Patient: sex M, age 75
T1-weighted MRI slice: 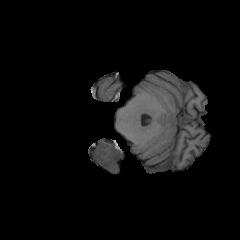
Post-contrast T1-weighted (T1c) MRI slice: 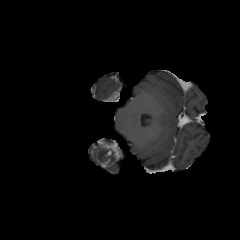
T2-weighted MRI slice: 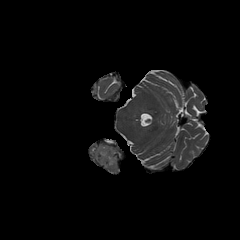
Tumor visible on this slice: yes
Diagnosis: Glioblastoma, IDH-wildtype
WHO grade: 4